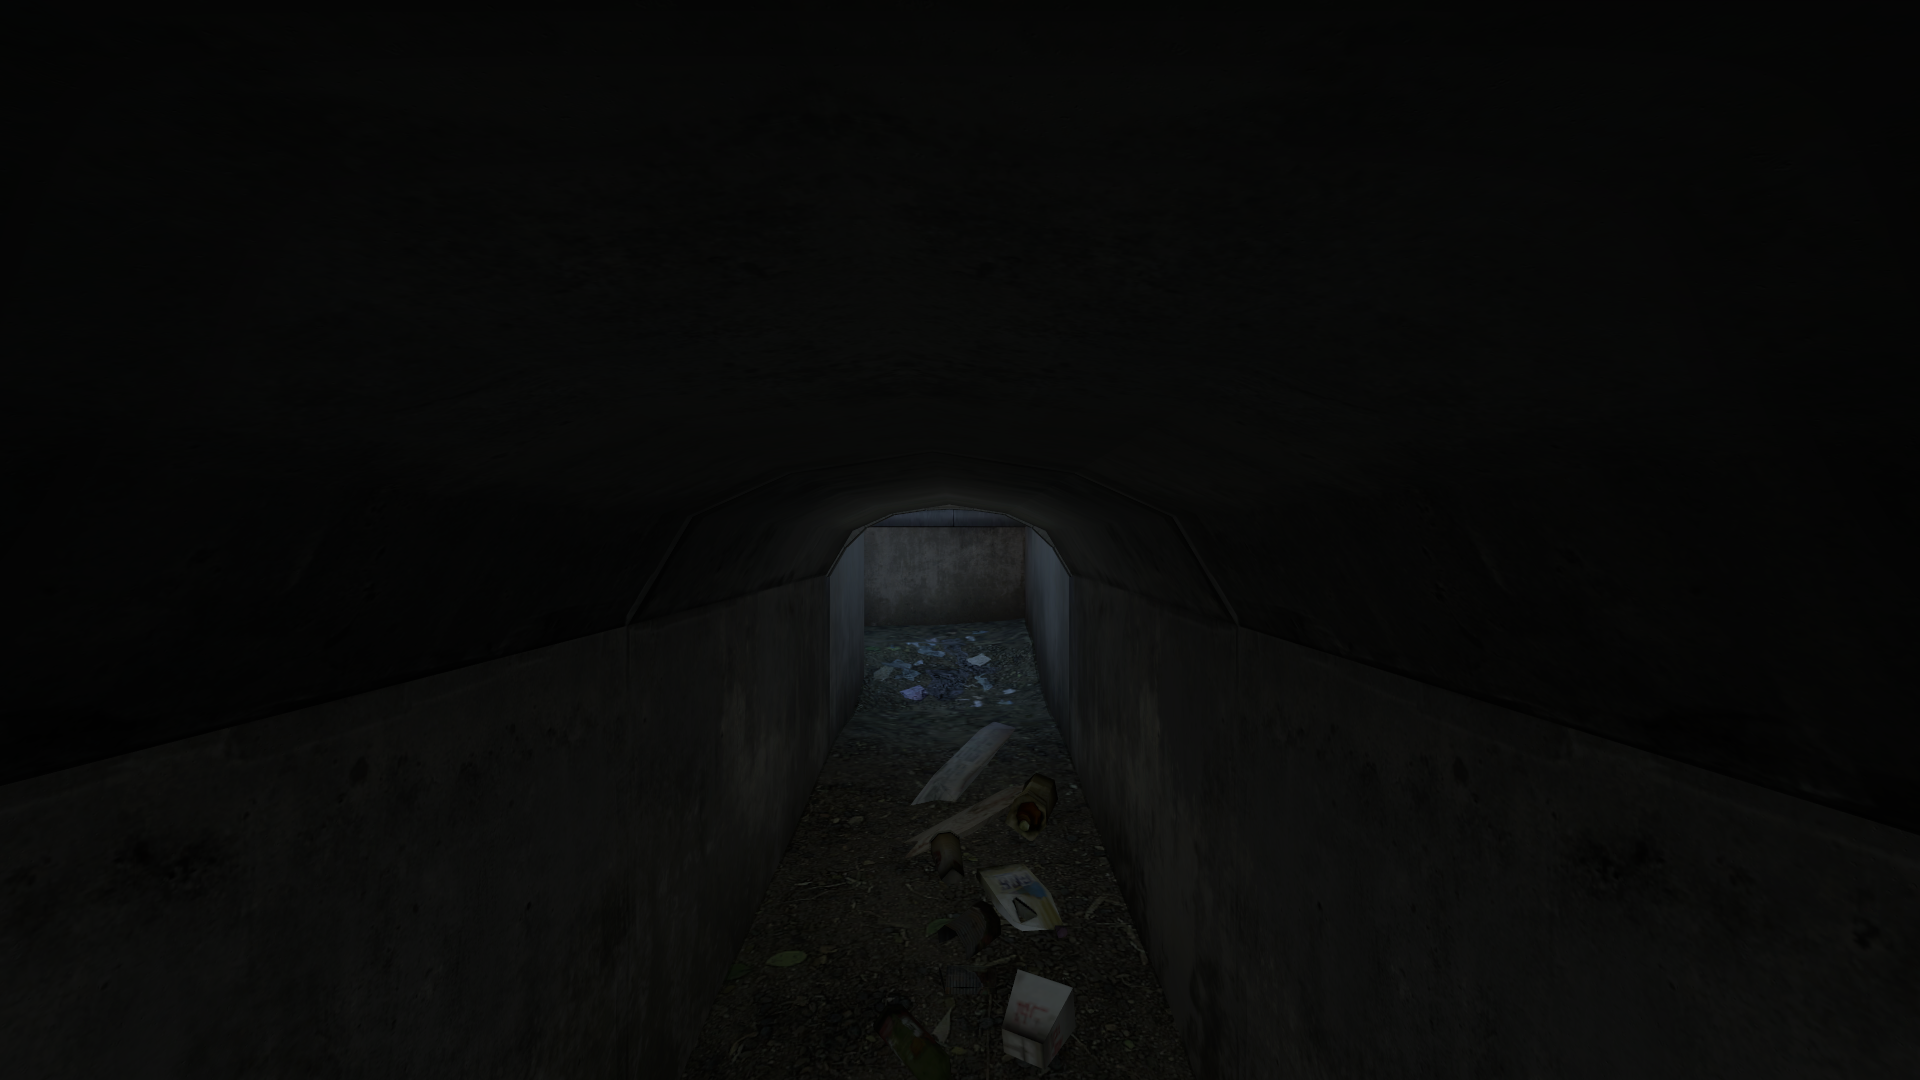
Map: de_inferno